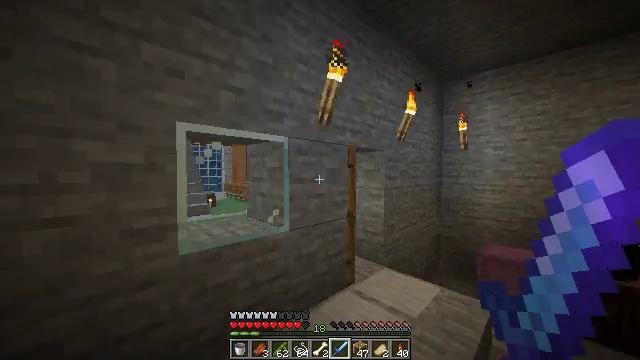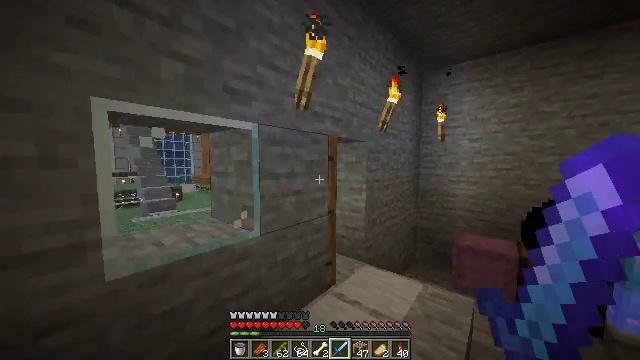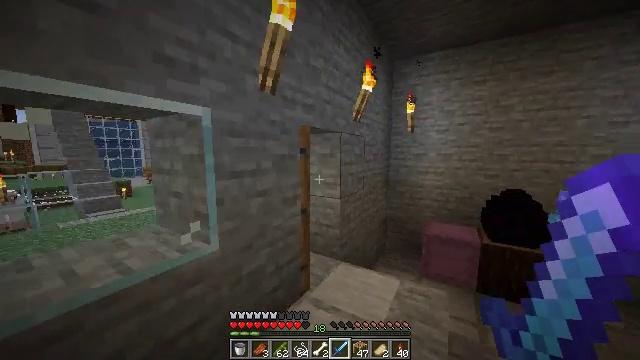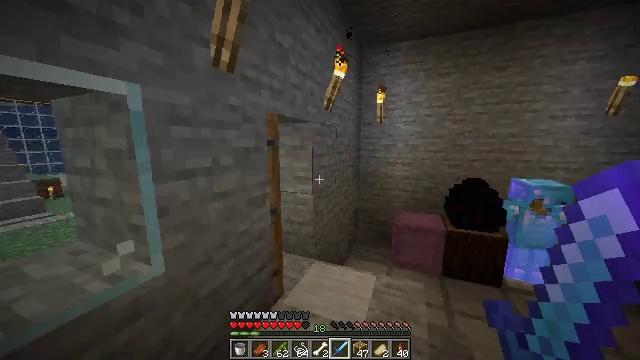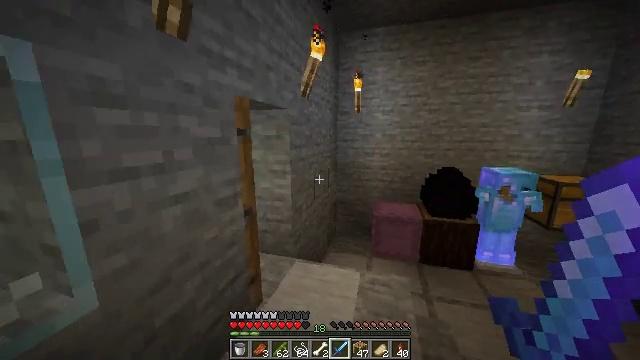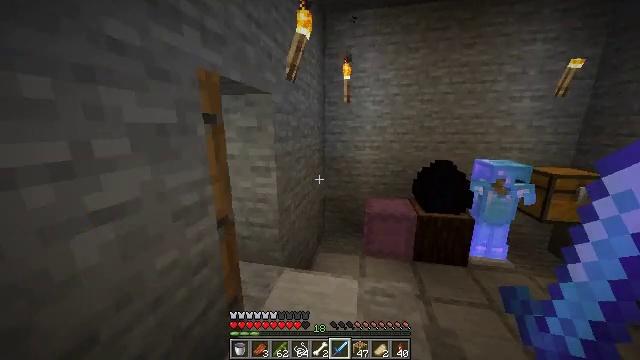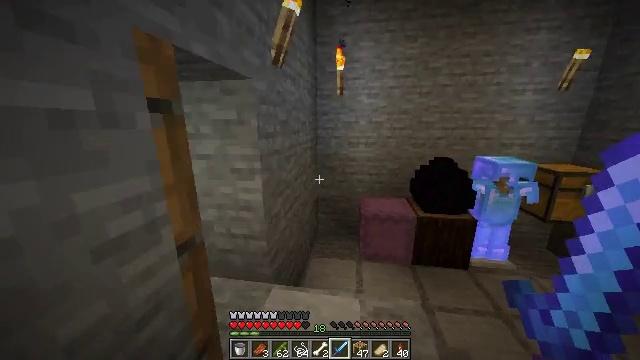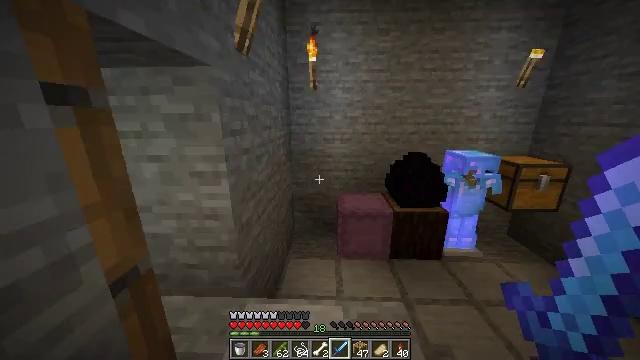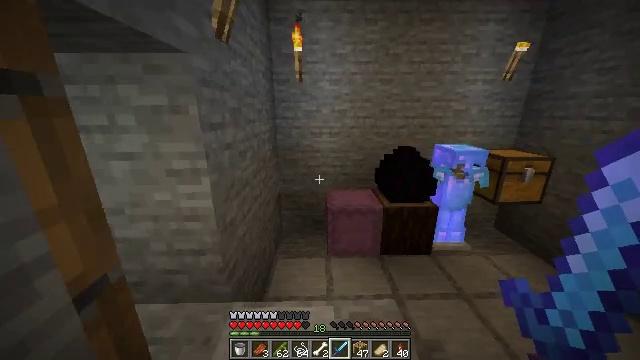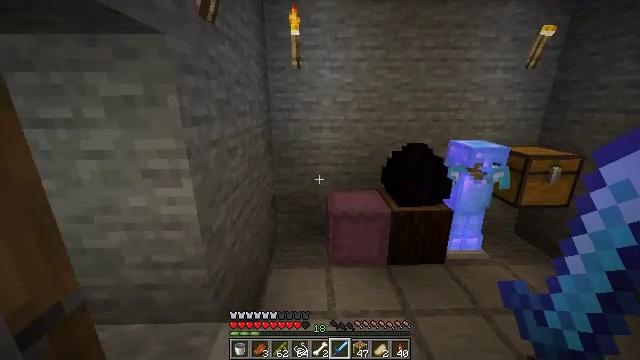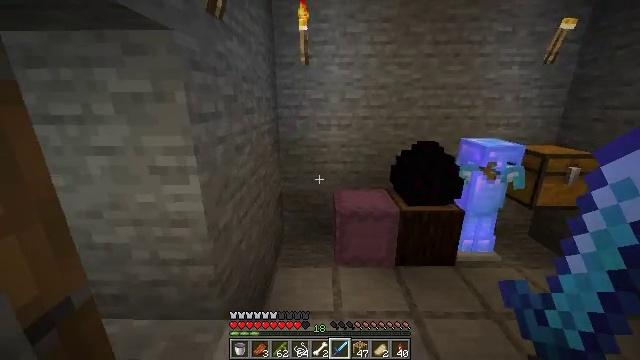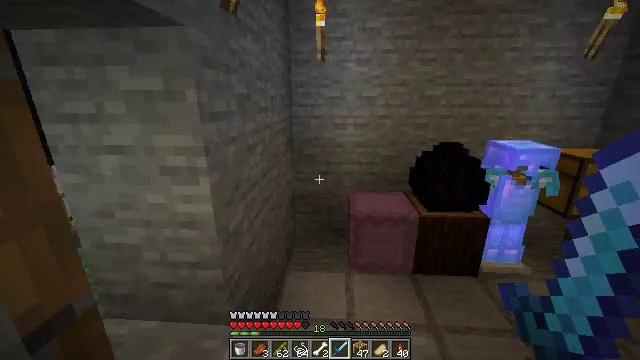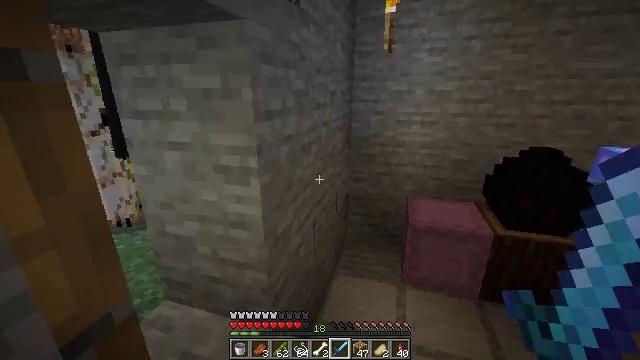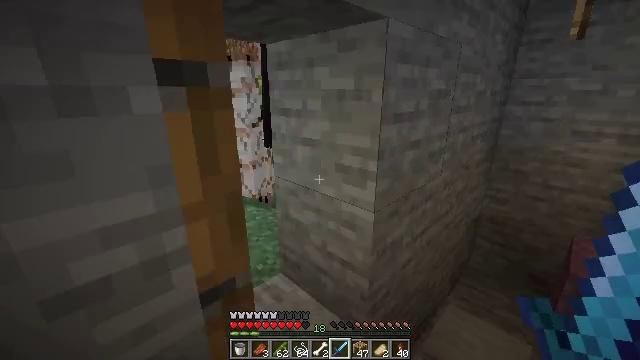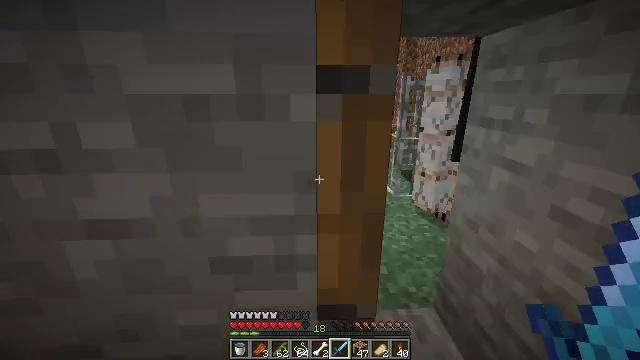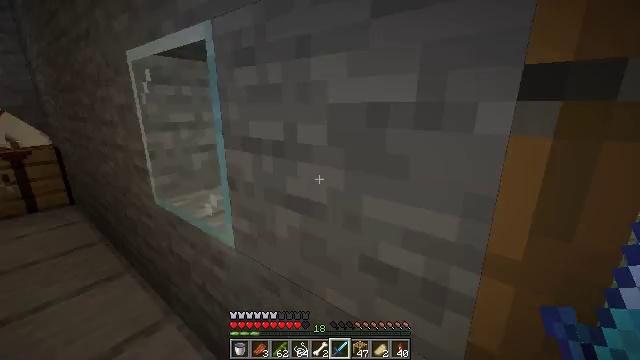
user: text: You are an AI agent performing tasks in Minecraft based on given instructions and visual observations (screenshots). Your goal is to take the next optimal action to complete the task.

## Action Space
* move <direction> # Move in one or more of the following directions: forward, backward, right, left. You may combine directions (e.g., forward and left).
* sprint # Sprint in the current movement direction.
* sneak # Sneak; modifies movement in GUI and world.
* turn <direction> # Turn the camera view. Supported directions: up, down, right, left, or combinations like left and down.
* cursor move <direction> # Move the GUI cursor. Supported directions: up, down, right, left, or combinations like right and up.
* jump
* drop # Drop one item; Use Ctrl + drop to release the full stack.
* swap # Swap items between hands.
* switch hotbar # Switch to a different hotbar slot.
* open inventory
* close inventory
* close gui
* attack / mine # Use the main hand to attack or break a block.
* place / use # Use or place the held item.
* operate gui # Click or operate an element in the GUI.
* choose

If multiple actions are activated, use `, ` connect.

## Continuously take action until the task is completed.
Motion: motion action
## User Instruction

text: Craft scaffolding at the crafting table using bamboo.
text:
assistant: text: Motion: move forward, sprint, turn right and down
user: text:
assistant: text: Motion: move forward, sprint, turn right and down
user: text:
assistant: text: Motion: move forward, sprint, turn right and down
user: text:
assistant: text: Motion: move forward, sprint, turn right and down
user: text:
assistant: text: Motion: move forward, turn right and down
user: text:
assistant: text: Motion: move forward, turn right
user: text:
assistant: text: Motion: turn right and down
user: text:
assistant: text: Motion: turn right and down
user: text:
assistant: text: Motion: no_op
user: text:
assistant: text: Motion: turn left
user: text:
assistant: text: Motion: move forward, turn left
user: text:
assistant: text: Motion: move forward, turn left and down
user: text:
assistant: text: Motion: move forward, turn left
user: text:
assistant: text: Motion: turn left
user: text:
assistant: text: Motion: turn left and up
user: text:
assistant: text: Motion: move forward, turn left and up
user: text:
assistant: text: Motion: move forward, turn left and up
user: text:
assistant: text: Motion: move forward, turn left and up
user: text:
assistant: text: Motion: move forward, turn left and up
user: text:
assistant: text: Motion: move forward, turn left
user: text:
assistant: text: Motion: move forward
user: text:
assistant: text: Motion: move forward
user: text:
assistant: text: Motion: move forward, sprint
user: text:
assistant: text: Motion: move forward, sprint
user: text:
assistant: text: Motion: move forward, sprint, turn right and down
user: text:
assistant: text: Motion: move forward, sprint, turn right and down
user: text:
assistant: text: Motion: move forward, turn right and down
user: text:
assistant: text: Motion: move forward, turn down
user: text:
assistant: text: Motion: move forward, turn down
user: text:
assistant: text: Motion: move forward, turn right and down